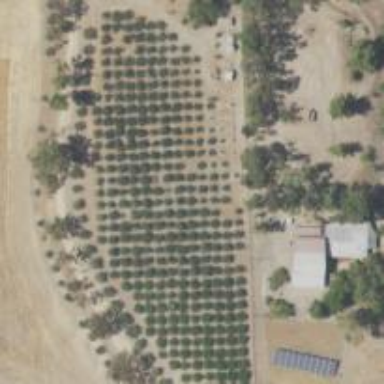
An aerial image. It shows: Orchard.